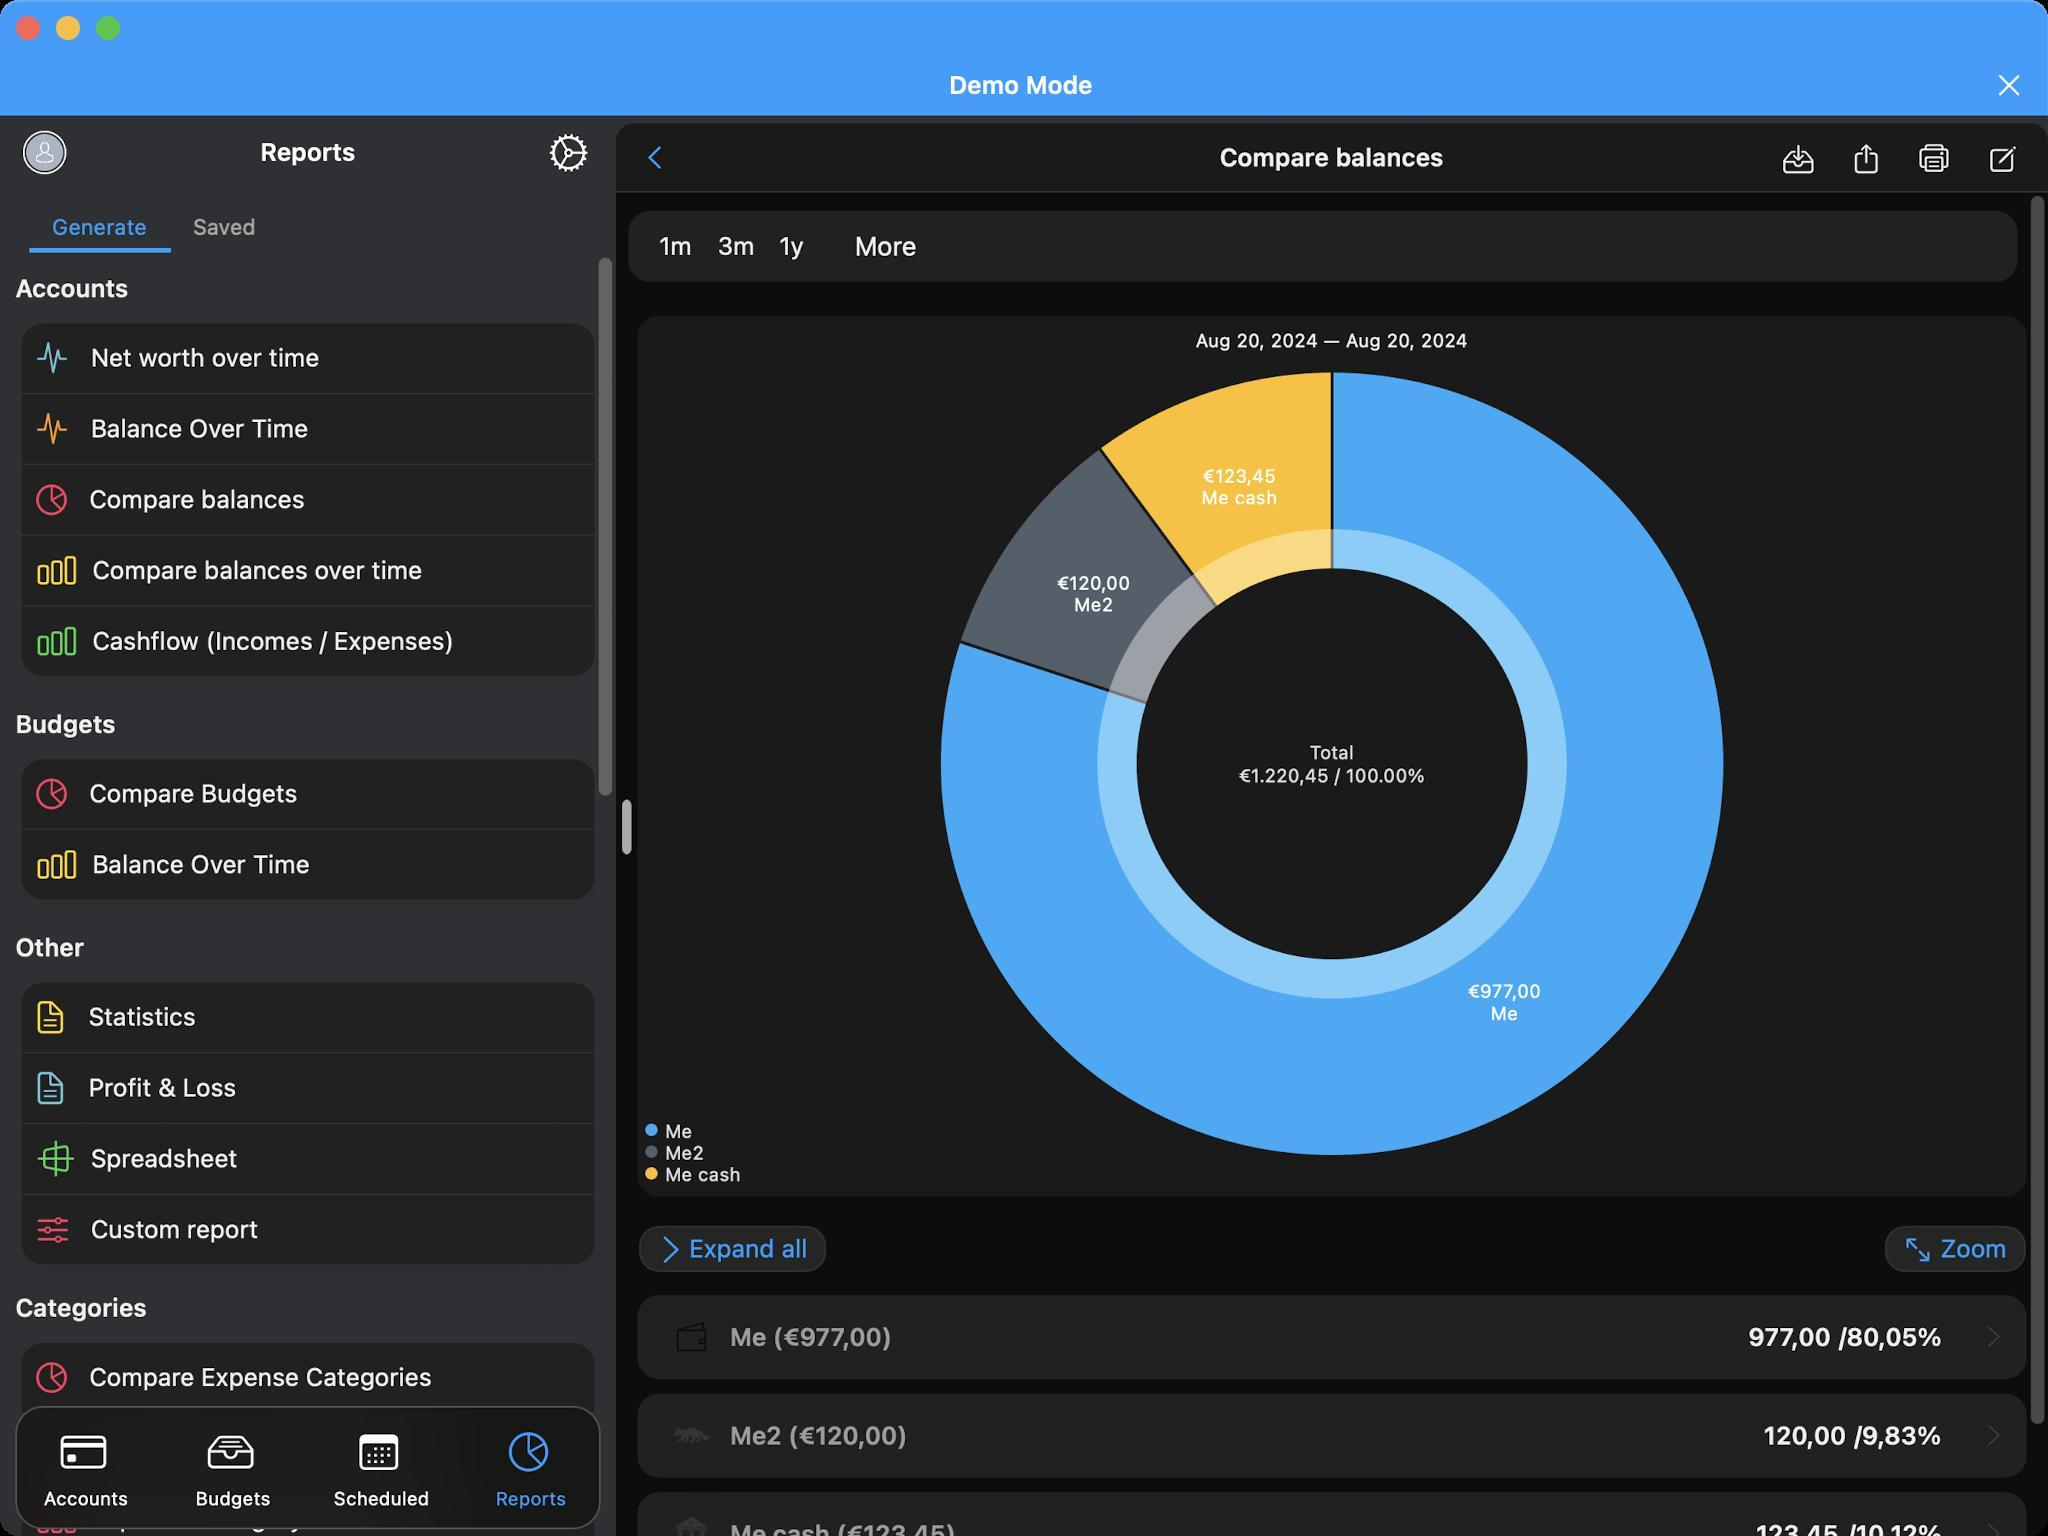
Accessibility tree:
{"name": "MoneyWiz", "role": "AXWindow", "description": null, "role_description": "standard window", "value": null, "position": "352.00;95.00", "size": "1024;768", "children": [{"name": null, "role": "AXGroup", "description": null, "role_description": "group", "value": null, "position": "0.00;0.00", "size": "1024;768", "children": [{"name": null, "role": "AXGroup", "description": null, "role_description": "group", "value": null, "position": "0.00;0.00", "size": "1024;768", "children": [{"name": null, "role": "AXGroup", "description": null, "role_description": "group", "value": null, "position": "0.00;0.00", "size": "1024;768", "children": [{"name": null, "role": "AXStaticText", "description": "Demo Mode", "role_description": "text", "value": null, "position": "159.77;34.65", "size": "701;16", "children": []}, {"name": null, "role": "AXButton", "description": "Close", "role_description": "button", "value": null, "position": "985.60;27.72", "size": "39;30", "children": []}, {"name": null, "role": "AXButton", "description": "avatar anonymous", "role_description": "button", "value": null, "position": "13.09;66.99", "size": "18;18", "children": []}, {"name": null, "role": "AXStaticText", "description": "Reports", "role_description": "text", "value": null, "position": "59.29;68.53", "size": "189;15", "children": []}, {"name": null, "role": "AXButton", "description": "settings", "role_description": "button", "value": null, "position": "273.35;65.45", "size": "22;22", "children": []}, {"name": null, "role": "AXGroup", "description": null, "role_description": "group", "value": null, "position": "308.00;57.75", "size": "716;711", "children": [{"name": null, "role": "AXButton", "description": "Back", "role_description": "button", "value": null, "position": "308.00;61.60", "size": "52;35", "children": []}, {"name": null, "role": "AXStaticText", "description": "Compare balances", "role_description": "text", "value": null, "position": "609.84;61.60", "size": "112;35", "children": []}, {"name": null, "role": "AXGroup", "description": null, "role_description": "group", "value": null, "position": "882.42;61.60", "size": "136;35", "children": [{"name": null, "role": "AXButton", "description": "inbox", "role_description": "button", "value": null, "position": "882.42;61.60", "size": "34;35", "children": []}, {"name": null, "role": "AXButton", "description": "Share", "role_description": "button", "value": null, "position": "916.30;61.60", "size": "34;35", "children": []}, {"name": null, "role": "AXButton", "description": "print", "role_description": "button", "value": null, "position": "950.18;61.60", "size": "34;35", "children": []}, {"name": null, "role": "AXButton", "description": "compose", "role_description": "button", "value": null, "position": "984.06;61.60", "size": "34;35", "children": []}]}, {"name": null, "role": "AXGroup", "description": null, "role_description": "table", "value": null, "position": "308.00;96.25", "size": "716;672", "children": [{"name": null, "role": "AXGroup", "description": null, "role_description": "group", "value": null, "position": "314.16;105.49", "size": "160;35", "children": [{"name": null, "role": "AXGroup", "description": null, "role_description": "group", "value": null, "position": "323.40;108.57", "size": "85;29", "children": [{"name": null, "role": "AXButton", "description": "1m", "role_description": "button", "value": null, "position": "323.40;108.57", "size": "29;29", "children": []}, {"name": null, "role": "AXButton", "description": "3m", "role_description": "button", "value": null, "position": "352.66;108.57", "size": "31;29", "children": []}, {"name": null, "role": "AXButton", "description": "1y", "role_description": "button", "value": null, "position": "383.46;108.57", "size": "25;29", "children": []}]}, {"name": null, "role": "AXButton", "description": "More", "role_description": "button", "value": null, "position": "421.19;108.57", "size": "44;29", "children": []}]}, {"name": null, "role": "AXStaticText", "description": "Aug 20, 2024 — Aug 20, 2024", "role_description": "text", "value": null, "position": "308.00;158.62", "size": "716;23", "children": []}, {"name": null, "role": "AXHeading", "description": "Total\n€1.220,45 / 100.00%. 3 Elements", "role_description": "heading", "value": null, "position": "318.78;157.85", "size": "695;440", "children": []}, {"name": null, "role": "AXGenericElement", "description": "Me : €977,00 ", "role_description": "", "value": null, "position": "470.47;186.34", "size": "391;391", "children": []}, {"name": null, "role": "AXGenericElement", "description": "Me2 : €120,00 ", "role_description": "", "value": null, "position": "480.48;224.99", "size": "127;126", "children": []}, {"name": null, "role": "AXGenericElement", "description": "Me cash : €123,45 ", "role_description": "", "value": null, "position": "550.57;186.34", "size": "115;116", "children": []}, {"name": null, "role": "AXGroup", "description": null, "role_description": "group", "value": null, "position": "308.00;609.07", "size": "716;31", "children": [{"name": null, "role": "AXButton", "description": "Expand all", "role_description": "button", "value": "", "position": "319.55;612.92", "size": "94;23", "children": []}, {"name": null, "role": "AXButton", "description": "Zoom", "role_description": "button", "value": "", "position": "942.48;612.92", "size": "70;23", "children": []}]}, {"name": null, "role": "AXGroup", "description": null, "role_description": "group", "value": "", "position": "308.00;639.87", "size": "716;49", "children": [{"name": null, "role": "AXStaticText", "description": "Me (€977,00), 977,00, /80,05%", "role_description": "text", "value": "", "position": "308.00;639.87", "size": "716;49", "children": []}, {"name": null, "role": "AXButton", "description": "Forward", "role_description": "button", "value": null, "position": "984.06;652.96", "size": "25;31", "children": []}]}, {"name": null, "role": "AXGroup", "description": null, "role_description": "group", "value": "", "position": "308.00;689.15", "size": "716;49", "children": [{"name": null, "role": "AXStaticText", "description": "Me2 (€120,00), 120,00, /9,83%", "role_description": "text", "value": "", "position": "308.00;689.15", "size": "716;49", "children": []}, {"name": null, "role": "AXButton", "description": "Forward", "role_description": "button", "value": null, "position": "984.06;702.24", "size": "25;31", "children": []}]}, {"name": null, "role": "AXGroup", "description": null, "role_description": "group", "value": "", "position": "308.00;738.43", "size": "716;49", "children": [{"name": null, "role": "AXStaticText", "description": "Me cash (€123,45), 123,45, /10,12%", "role_description": "text", "value": "", "position": "308.00;738.43", "size": "716;49", "children": []}, {"name": null, "role": "AXButton", "description": "Forward", "role_description": "button", "value": null, "position": "984.06;751.52", "size": "25;31", "children": []}]}]}, {"name": null, "role": "AXButton", "description": null, "role_description": "button", "value": null, "position": "308.00;386.54", "size": "19;54", "children": []}, {"name": null, "role": "AXButton", "description": null, "role_description": "button", "value": null, "position": "311.08;399.63", "size": "5;28", "children": []}]}, {"name": null, "role": "AXButton", "description": "Generate", "role_description": "button", "value": null, "position": "14.63;100.10", "size": "71;26", "children": []}, {"name": null, "role": "AXButton", "description": "Saved", "role_description": "button", "value": null, "position": "85.19;100.10", "size": "55;26", "children": []}, {"name": null, "role": "AXStaticText", "description": "Accounts", "role_description": "text", "value": null, "position": "7.70;127.05", "size": "293;35", "children": []}, {"name": null, "role": "AXButton", "description": "Net worth over time", "role_description": "button", "value": null, "position": "10.78;161.70", "size": "286;35", "children": []}, {"name": null, "role": "AXButton", "description": "Balance Over Time", "role_description": "button", "value": null, "position": "10.78;197.12", "size": "286;35", "children": []}, {"name": null, "role": "AXButton", "description": "Compare balances", "role_description": "button", "value": null, "position": "10.78;232.54", "size": "286;35", "children": []}, {"name": null, "role": "AXButton", "description": "Compare balances over time", "role_description": "button", "value": null, "position": "10.78;267.96", "size": "286;35", "children": []}, {"name": null, "role": "AXButton", "description": "Cashflow (Incomes / Expenses)", "role_description": "button", "value": null, "position": "10.78;303.38", "size": "286;35", "children": []}, {"name": null, "role": "AXStaticText", "description": "Budgets", "role_description": "text", "value": null, "position": "7.70;344.96", "size": "293;35", "children": []}, {"name": null, "role": "AXButton", "description": "Compare Budgets", "role_description": "button", "value": null, "position": "10.78;379.61", "size": "286;35", "children": []}, {"name": null, "role": "AXButton", "description": "Balance Over Time", "role_description": "button", "value": null, "position": "10.78;415.03", "size": "286;35", "children": []}, {"name": null, "role": "AXStaticText", "description": "Other", "role_description": "text", "value": null, "position": "7.70;456.61", "size": "293;35", "children": []}, {"name": null, "role": "AXButton", "description": "Statistics", "role_description": "button", "value": null, "position": "10.78;491.26", "size": "286;35", "children": []}, {"name": null, "role": "AXButton", "description": "Profit & Loss", "role_description": "button", "value": null, "position": "10.78;526.68", "size": "286;35", "children": []}, {"name": null, "role": "AXButton", "description": "Spreadsheet", "role_description": "button", "value": null, "position": "10.78;562.10", "size": "286;35", "children": []}, {"name": null, "role": "AXButton", "description": "Custom report", "role_description": "button", "value": null, "position": "10.78;597.52", "size": "286;35", "children": []}, {"name": null, "role": "AXStaticText", "description": "Categories", "role_description": "text", "value": null, "position": "7.70;636.79", "size": "293;35", "children": []}, {"name": null, "role": "AXButton", "description": "Compare Expense Categories", "role_description": "button", "value": null, "position": "10.78;671.44", "size": "286;35", "children": []}, {"name": null, "role": "AXButton", "description": "Compare Income Categories", "role_description": "button", "value": null, "position": "10.78;706.86", "size": "286;35", "children": []}, {"name": null, "role": "AXButton", "description": "Expense Category Over Time", "role_description": "button", "value": null, "position": "10.78;742.28", "size": "286;35", "children": []}, {"name": null, "role": "AXButton", "description": "Income Category Over Time", "role_description": "button", "value": null, "position": "10.78;777.70", "size": "286;35", "children": []}, {"name": null, "role": "AXButton", "description": "Breakdown Expenses Over Time", "role_description": "button", "value": null, "position": "10.78;813.12", "size": "286;35", "children": []}, {"name": null, "role": "AXButton", "description": "Breakdown Incomes Over Time", "role_description": "button", "value": null, "position": "10.78;848.54", "size": "286;35", "children": []}, {"name": null, "role": "AXStaticText", "description": "Payees", "role_description": "text", "value": null, "position": "7.70;889.35", "size": "293;35", "children": []}, {"name": null, "role": "AXButton", "description": "Compare Expense Payees", "role_description": "button", "value": null, "position": "10.78;924.00", "size": "286;35", "children": []}, {"name": null, "role": "AXButton", "description": "Compare Income Payees", "role_description": "button", "value": null, "position": "10.78;959.42", "size": "286;35", "children": []}, {"name": null, "role": "AXButton", "description": "Expense Payee Over Time", "role_description": "button", "value": null, "position": "10.78;994.84", "size": "286;35", "children": []}, {"name": null, "role": "AXButton", "description": "Income Payee Over Time", "role_description": "button", "value": null, "position": "10.78;1030.26", "size": "286;35", "children": []}, {"name": null, "role": "AXButton", "description": "Breakdown Expenses Over Time", "role_description": "button", "value": null, "position": "10.78;1065.68", "size": "286;35", "children": []}, {"name": null, "role": "AXButton", "description": "Breakdown Incomes Over Time", "role_description": "button", "value": null, "position": "10.78;1101.10", "size": "286;35", "children": []}, {"name": null, "role": "AXStaticText", "description": "Tags", "role_description": "text", "value": null, "position": "7.70;1141.91", "size": "293;35", "children": []}, {"name": null, "role": "AXButton", "description": "Compare Expense Tags", "role_description": "button", "value": null, "position": "10.78;1176.56", "size": "286;35", "children": []}, {"name": null, "role": "AXButton", "description": "Compare Income Tags", "role_description": "button", "value": null, "position": "10.78;1211.98", "size": "286;35", "children": []}, {"name": null, "role": "AXButton", "description": "Expense Tag Over Time", "role_description": "button", "value": null, "position": "10.78;1247.40", "size": "286;35", "children": []}, {"name": null, "role": "AXButton", "description": "Income Tag Over Time", "role_description": "button", "value": null, "position": "10.78;1282.82", "size": "286;35", "children": []}, {"name": null, "role": "AXButton", "description": "Breakdown Expenses Over Time", "role_description": "button", "value": null, "position": "10.78;1318.24", "size": "286;35", "children": []}, {"name": null, "role": "AXButton", "description": "Breakdown Incomes Over Time", "role_description": "button", "value": null, "position": "10.78;1353.66", "size": "286;35", "children": []}, {"name": null, "role": "AXStaticText", "description": "Spreadsheets", "role_description": "text", "value": null, "position": "7.70;1394.47", "size": "293;35", "children": []}, {"name": null, "role": "AXButton", "description": "Breakdown Payees Over Categories", "role_description": "button", "value": null, "position": "10.78;1429.12", "size": "286;35", "children": []}, {"name": null, "role": "AXButton", "description": "Breakdown Categories Over Tags", "role_description": "button", "value": null, "position": "10.78;1464.54", "size": "286;35", "children": []}, {"name": null, "role": "AXButton", "description": "Breakdown Payees Over Tags", "role_description": "button", "value": null, "position": "10.78;1499.96", "size": "286;35", "children": []}, {"name": null, "role": "AXButton", "description": null, "role_description": "button", "value": null, "position": "8.47;703.01", "size": "69;62", "children": []}, {"name": null, "role": "AXButton", "description": "card", "role_description": "button", "value": null, "position": "8.47;710.71", "size": "69;31", "children": []}, {"name": null, "role": "AXButton", "description": null, "role_description": "button", "value": null, "position": "77.00;703.01", "size": "69;62", "children": []}, {"name": null, "role": "AXButton", "description": "Inbox Full", "role_description": "button", "value": null, "position": "82.00;710.71", "size": "69;31", "children": []}, {"name": null, "role": "AXButton", "description": null, "role_description": "button", "value": null, "position": "146.30;703.01", "size": "69;62", "children": []}, {"name": null, "role": "AXButton", "description": "calendar", "role_description": "button", "value": null, "position": "156.31;710.71", "size": "69;31", "children": []}, {"name": null, "role": "AXButton", "description": null, "role_description": "button", "value": null, "position": "215.60;703.01", "size": "69;62", "children": []}, {"name": null, "role": "AXButton", "description": "chart pie", "role_description": "button", "value": null, "position": "231.00;710.71", "size": "69;31", "children": []}, {"name": null, "role": "AXStaticText", "description": "Accounts", "role_description": "text", "value": null, "position": "8.47;741.51", "size": "69;15", "children": []}, {"name": null, "role": "AXStaticText", "description": "Budgets", "role_description": "text", "value": null, "position": "82.00;741.51", "size": "69;15", "children": []}, {"name": null, "role": "AXStaticText", "description": "Scheduled", "role_description": "text", "value": null, "position": "156.31;741.51", "size": "69;15", "children": []}, {"name": null, "role": "AXStaticText", "description": "Reports", "role_description": "text", "value": null, "position": "231.00;741.51", "size": "69;15", "children": []}]}]}]}, {"name": null, "role": "AXButton", "description": null, "role_description": "close button", "value": null, "position": "7.00;6.00", "size": "14;16", "children": []}, {"name": null, "role": "AXButton", "description": null, "role_description": "full screen button", "value": null, "position": "47.00;6.00", "size": "14;16", "children": [{"name": null, "role": "AXGroup", "description": null, "role_description": "group", "value": null, "position": "47.00;6.00", "size": "14;16", "children": [{"name": null, "role": "AXGroup", "description": null, "role_description": "group", "value": null, "position": "47.00;6.00", "size": "14;16", "children": []}]}]}, {"name": null, "role": "AXButton", "description": null, "role_description": "minimize button", "value": null, "position": "27.00;6.00", "size": "14;16", "children": []}]}